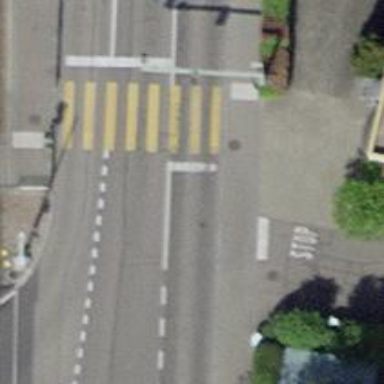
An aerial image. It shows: Traffic signals at road crossing.